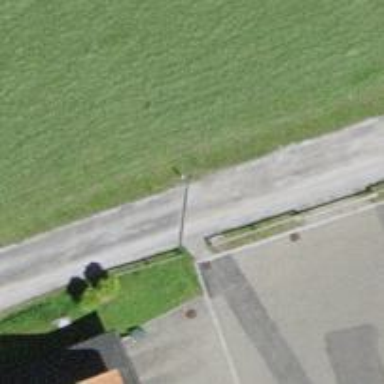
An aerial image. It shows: Bollard.